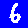
Digit: 6